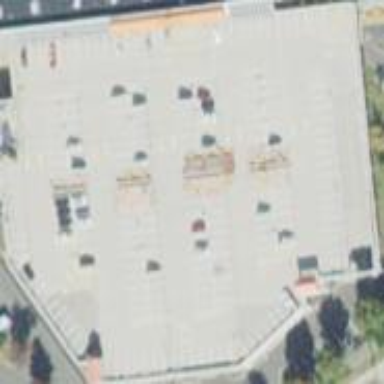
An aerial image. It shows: Multi-storey parking garage.